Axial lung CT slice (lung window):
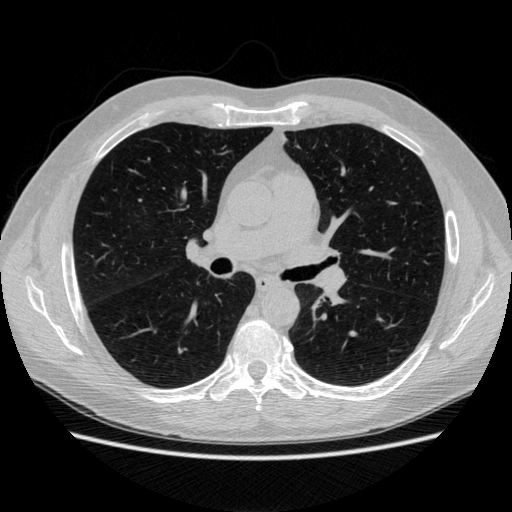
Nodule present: no